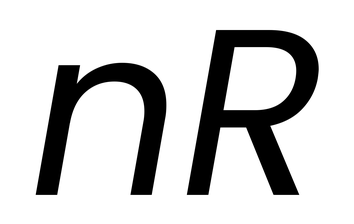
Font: Poppins-Italic